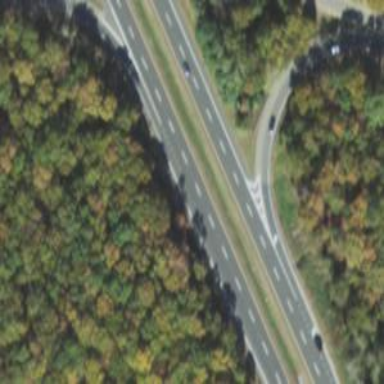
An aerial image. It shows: Trunk highway.